Field crop: maize
Growth stage: 2
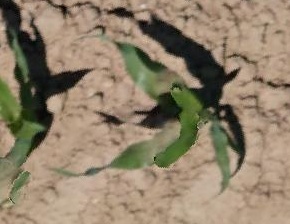
Species: maize